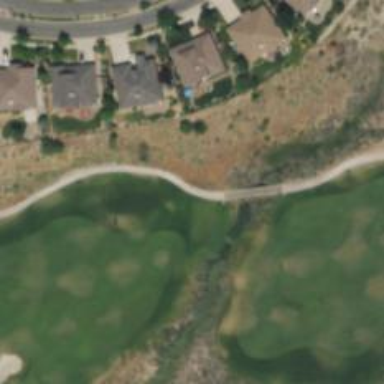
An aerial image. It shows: Path for golf carts.